Interaction volume radius: 5 \u00c5
Interaction volume height: 35 \u00c5
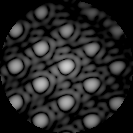
Disorder parameter: 0.07994